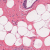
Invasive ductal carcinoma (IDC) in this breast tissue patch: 0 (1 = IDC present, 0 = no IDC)